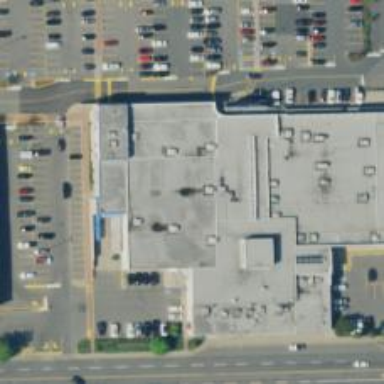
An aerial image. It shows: Pharmacy providing healthcare services.